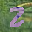
Label: 2